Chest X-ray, AP view. Patient: 79 years old, sex F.
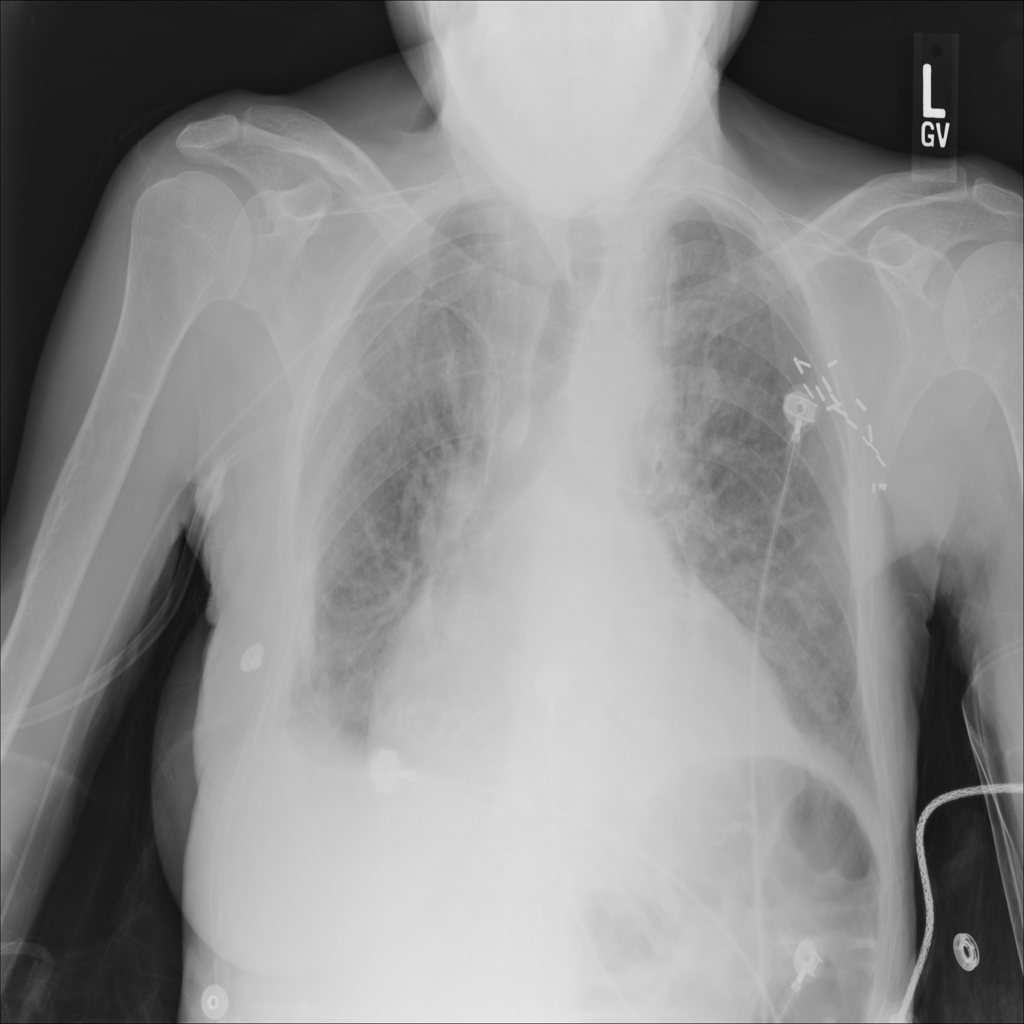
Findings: Effusion, Infiltration